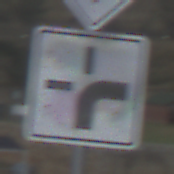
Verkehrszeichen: VerlaufVorfahrtsstrasse3
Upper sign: Vorfahrtsstrasse
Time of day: SunriseSunset
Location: Outdoor (RoadRail)
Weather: PartlyCloudy
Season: NotSpecified
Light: Natural